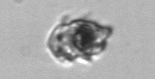
Label: Proterythropsis